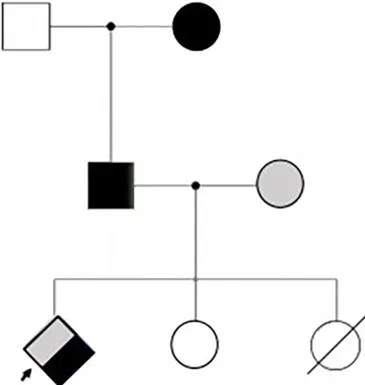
Pedigree of CARD9 mutations (Due to death, no genetic analysis was performed for the second elder sister).
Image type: pathology (giemsa)